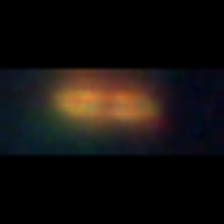
Taxon: Pennate
Group: Diatoms